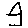
Label: house